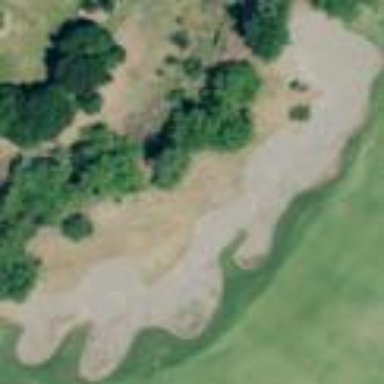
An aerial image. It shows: Golf bunker filled with sandy terrain.